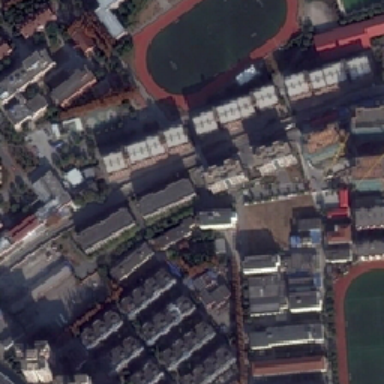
There are many buildings and some green trees in school with two playgrounds .